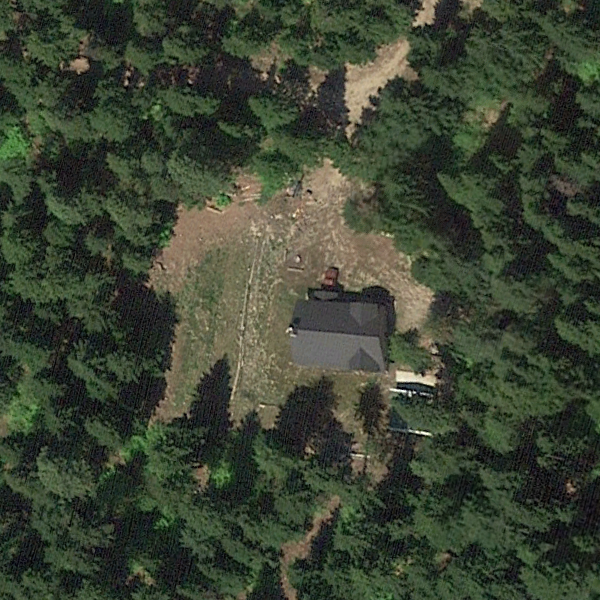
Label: SparseResidential